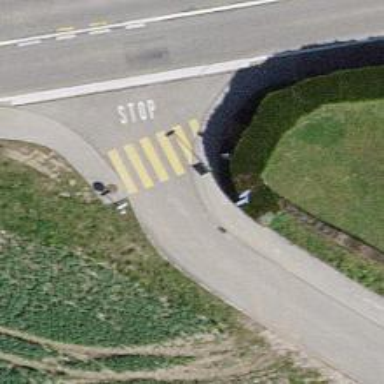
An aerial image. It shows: Zebra crossing on the road.